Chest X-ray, PA view. Patient: 47 years old, sex M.
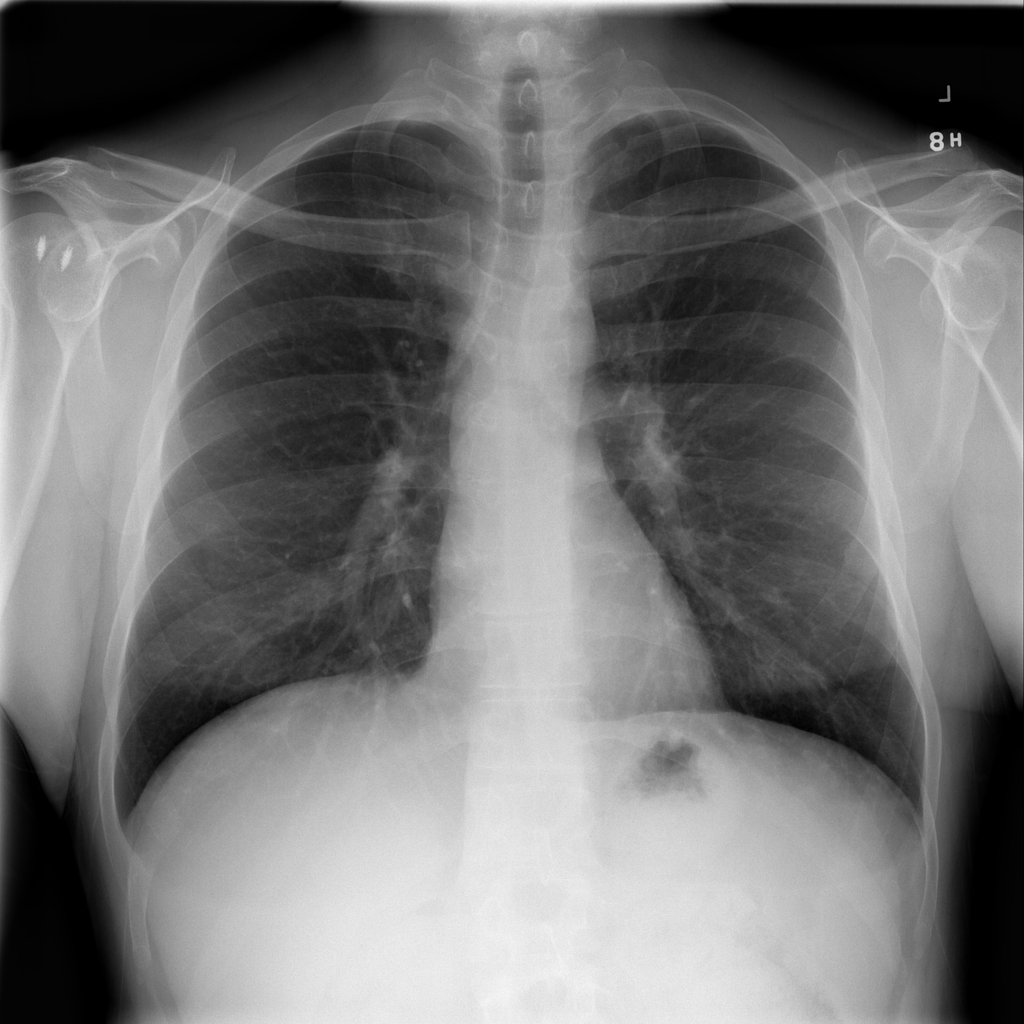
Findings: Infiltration